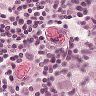
Metastatic tissue present: yes